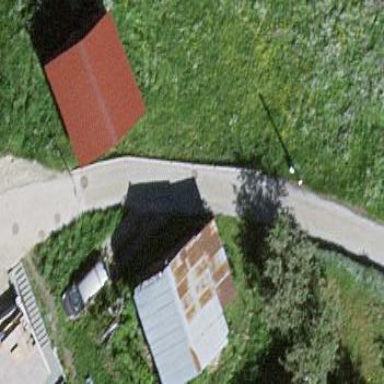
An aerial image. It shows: Shed building.